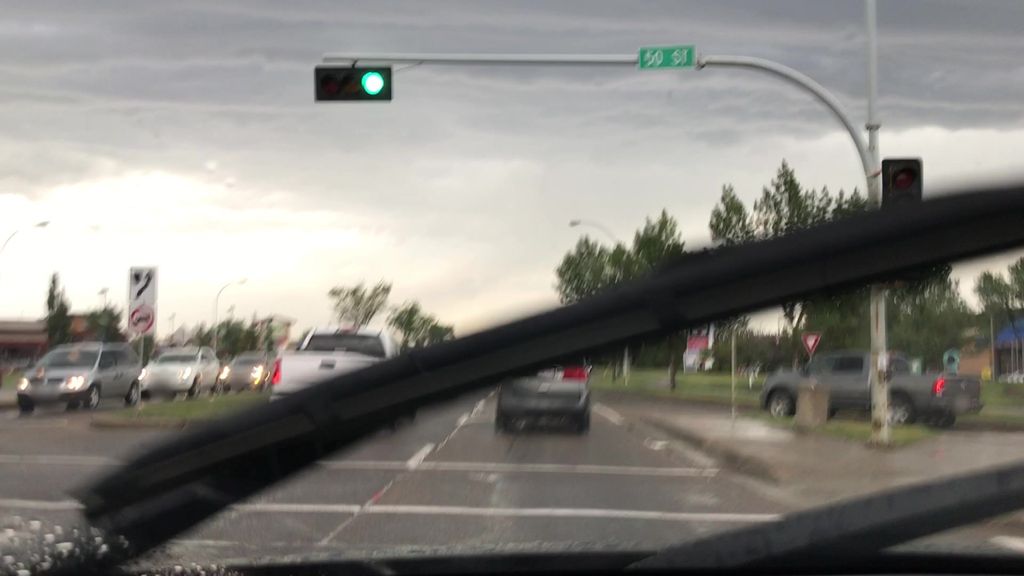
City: edmonton